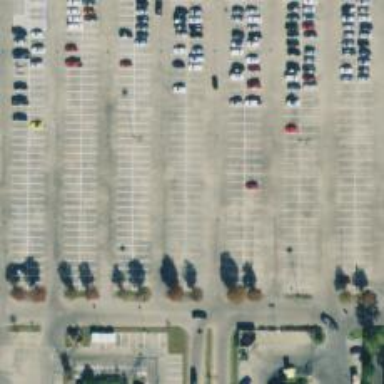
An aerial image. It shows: Parking space.